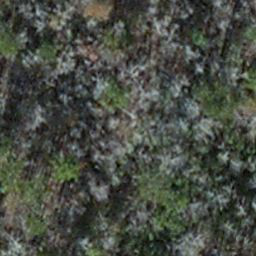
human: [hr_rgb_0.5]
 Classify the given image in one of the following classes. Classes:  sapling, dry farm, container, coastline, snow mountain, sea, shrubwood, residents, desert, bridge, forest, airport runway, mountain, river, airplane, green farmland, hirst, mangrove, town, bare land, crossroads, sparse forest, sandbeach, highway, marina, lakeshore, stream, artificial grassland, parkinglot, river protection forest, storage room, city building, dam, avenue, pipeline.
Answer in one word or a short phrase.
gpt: sapling